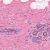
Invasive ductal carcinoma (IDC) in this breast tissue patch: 0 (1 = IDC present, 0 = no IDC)